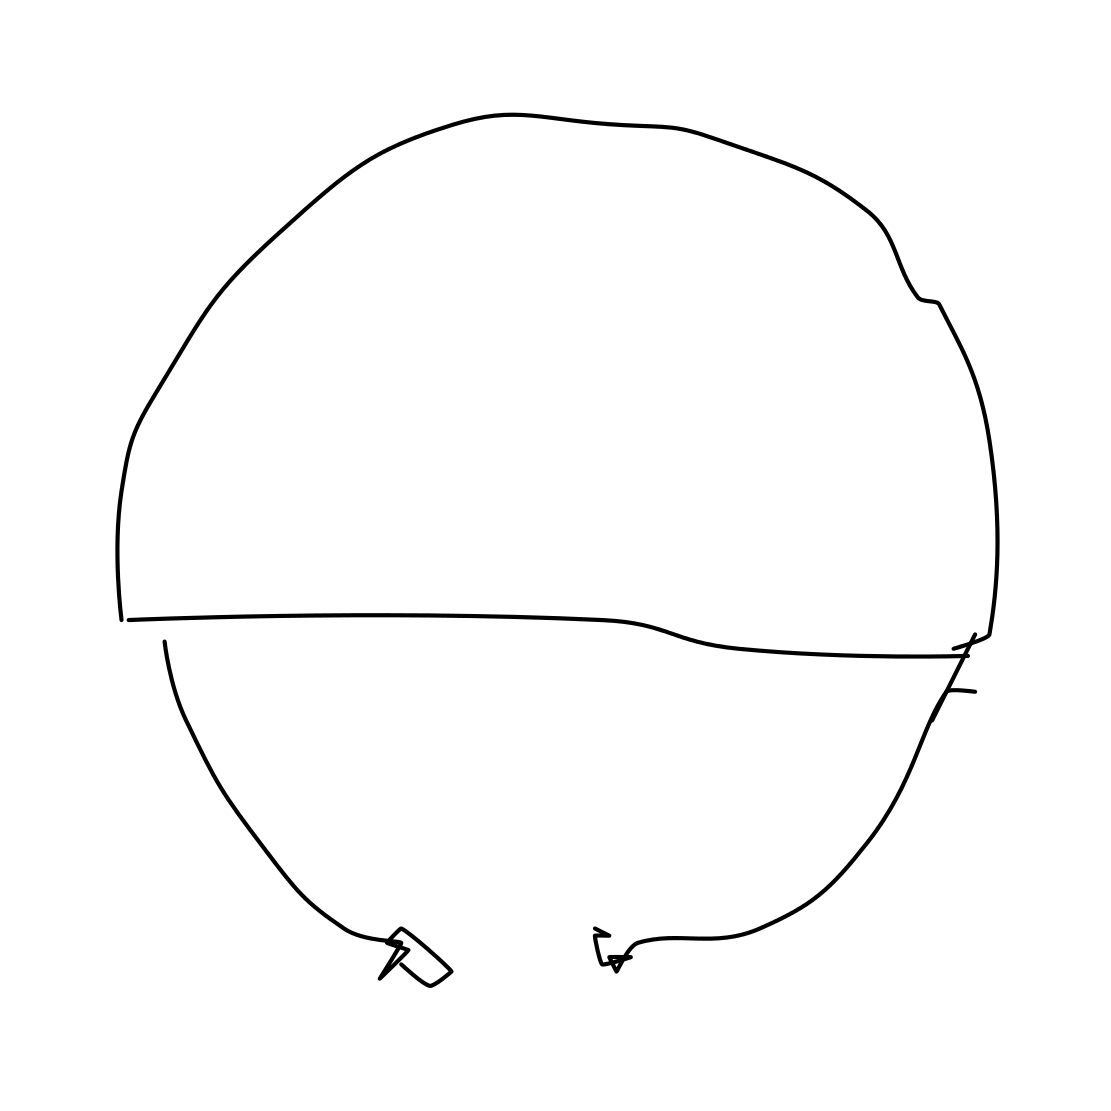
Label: helmet